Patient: sex M, age 58
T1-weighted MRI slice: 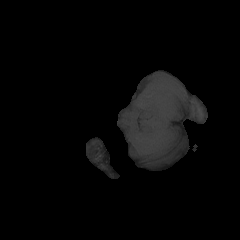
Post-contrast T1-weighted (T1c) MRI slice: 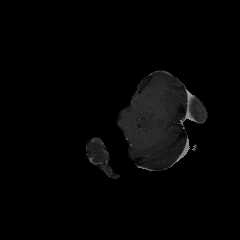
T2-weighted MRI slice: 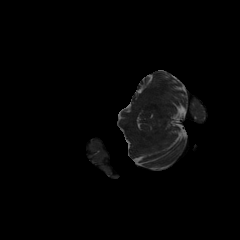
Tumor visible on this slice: no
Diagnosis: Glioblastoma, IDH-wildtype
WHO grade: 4